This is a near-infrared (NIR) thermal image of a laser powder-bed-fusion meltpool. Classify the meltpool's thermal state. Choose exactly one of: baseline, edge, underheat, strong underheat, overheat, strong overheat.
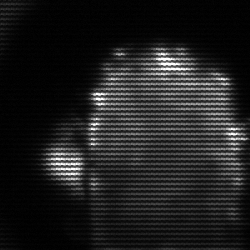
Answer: baseline